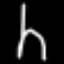
Label: chair